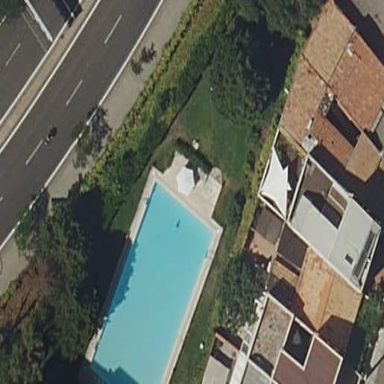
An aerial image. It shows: Swimming pool located in leisure land.